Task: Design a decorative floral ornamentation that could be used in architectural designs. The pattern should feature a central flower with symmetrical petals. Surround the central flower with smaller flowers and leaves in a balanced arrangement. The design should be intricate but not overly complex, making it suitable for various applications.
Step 495:
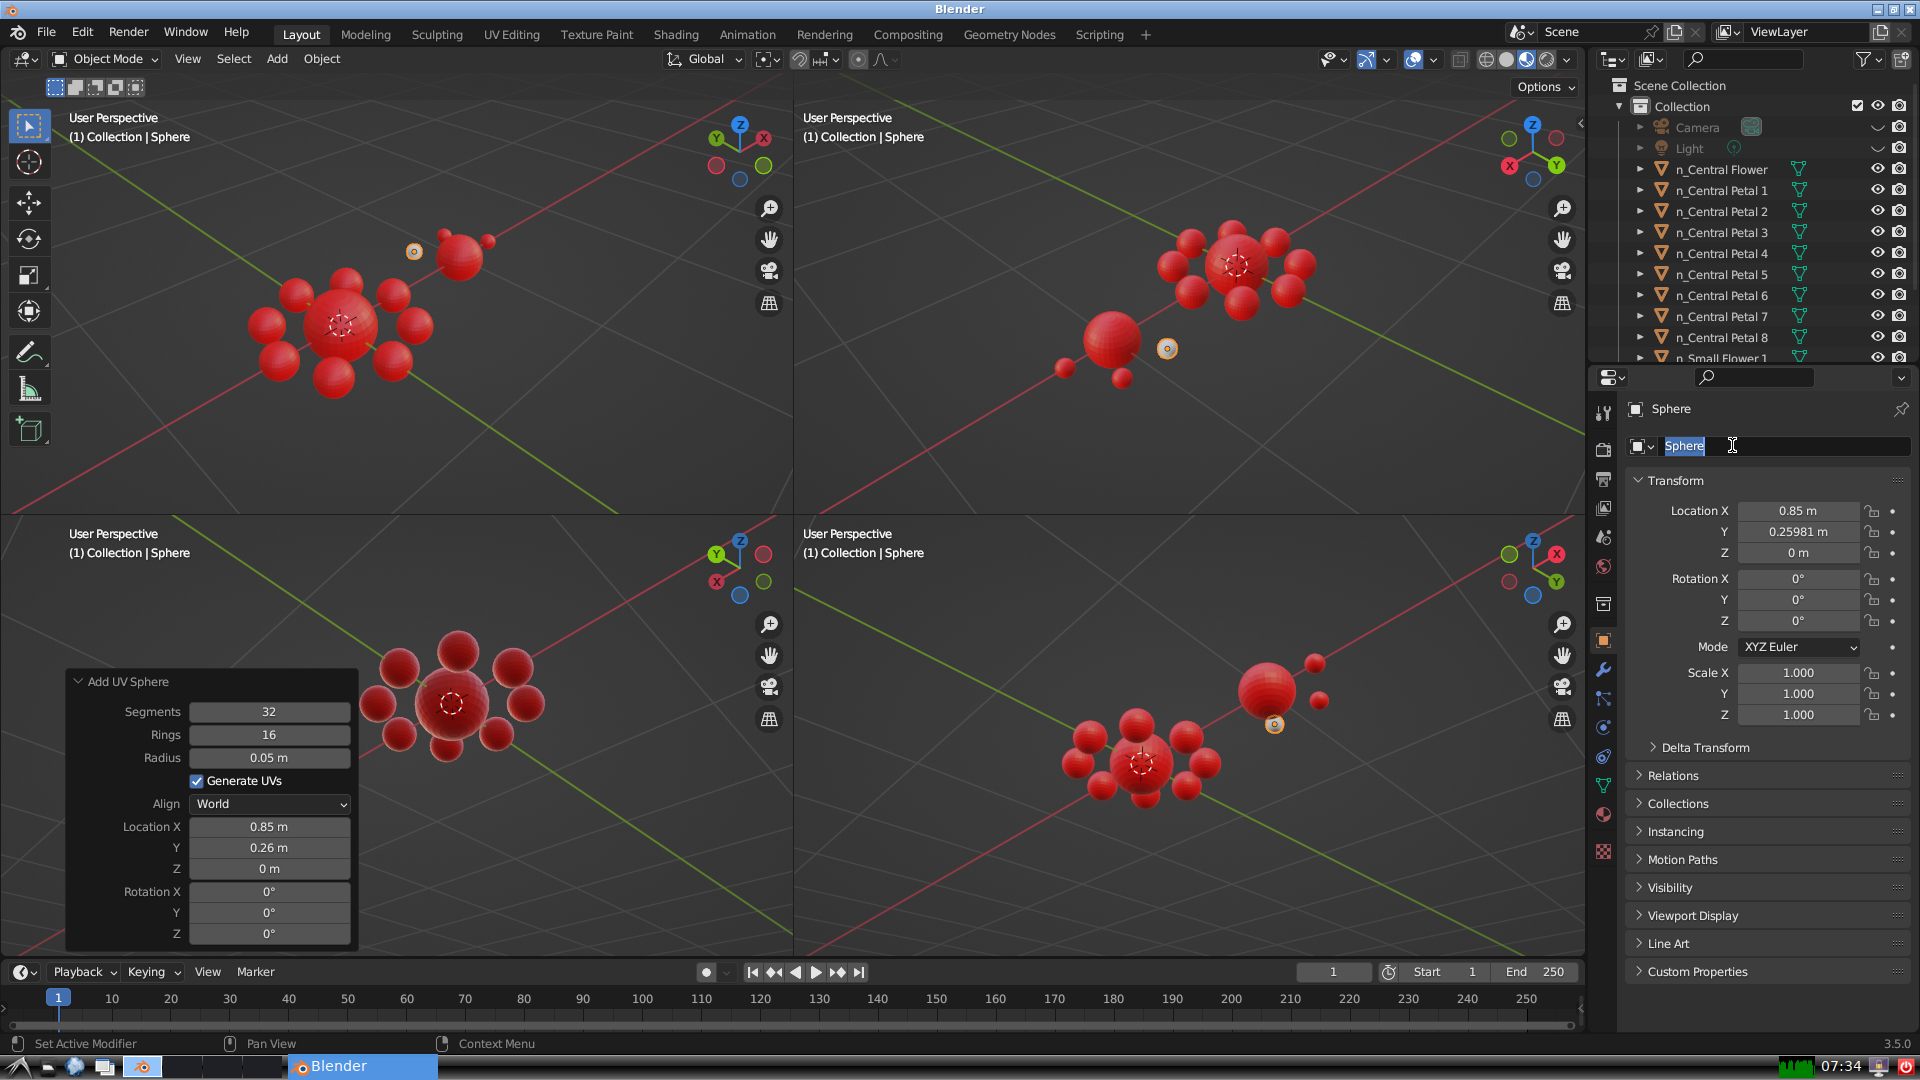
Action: input_text: n_Small Petal 1-3